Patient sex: M
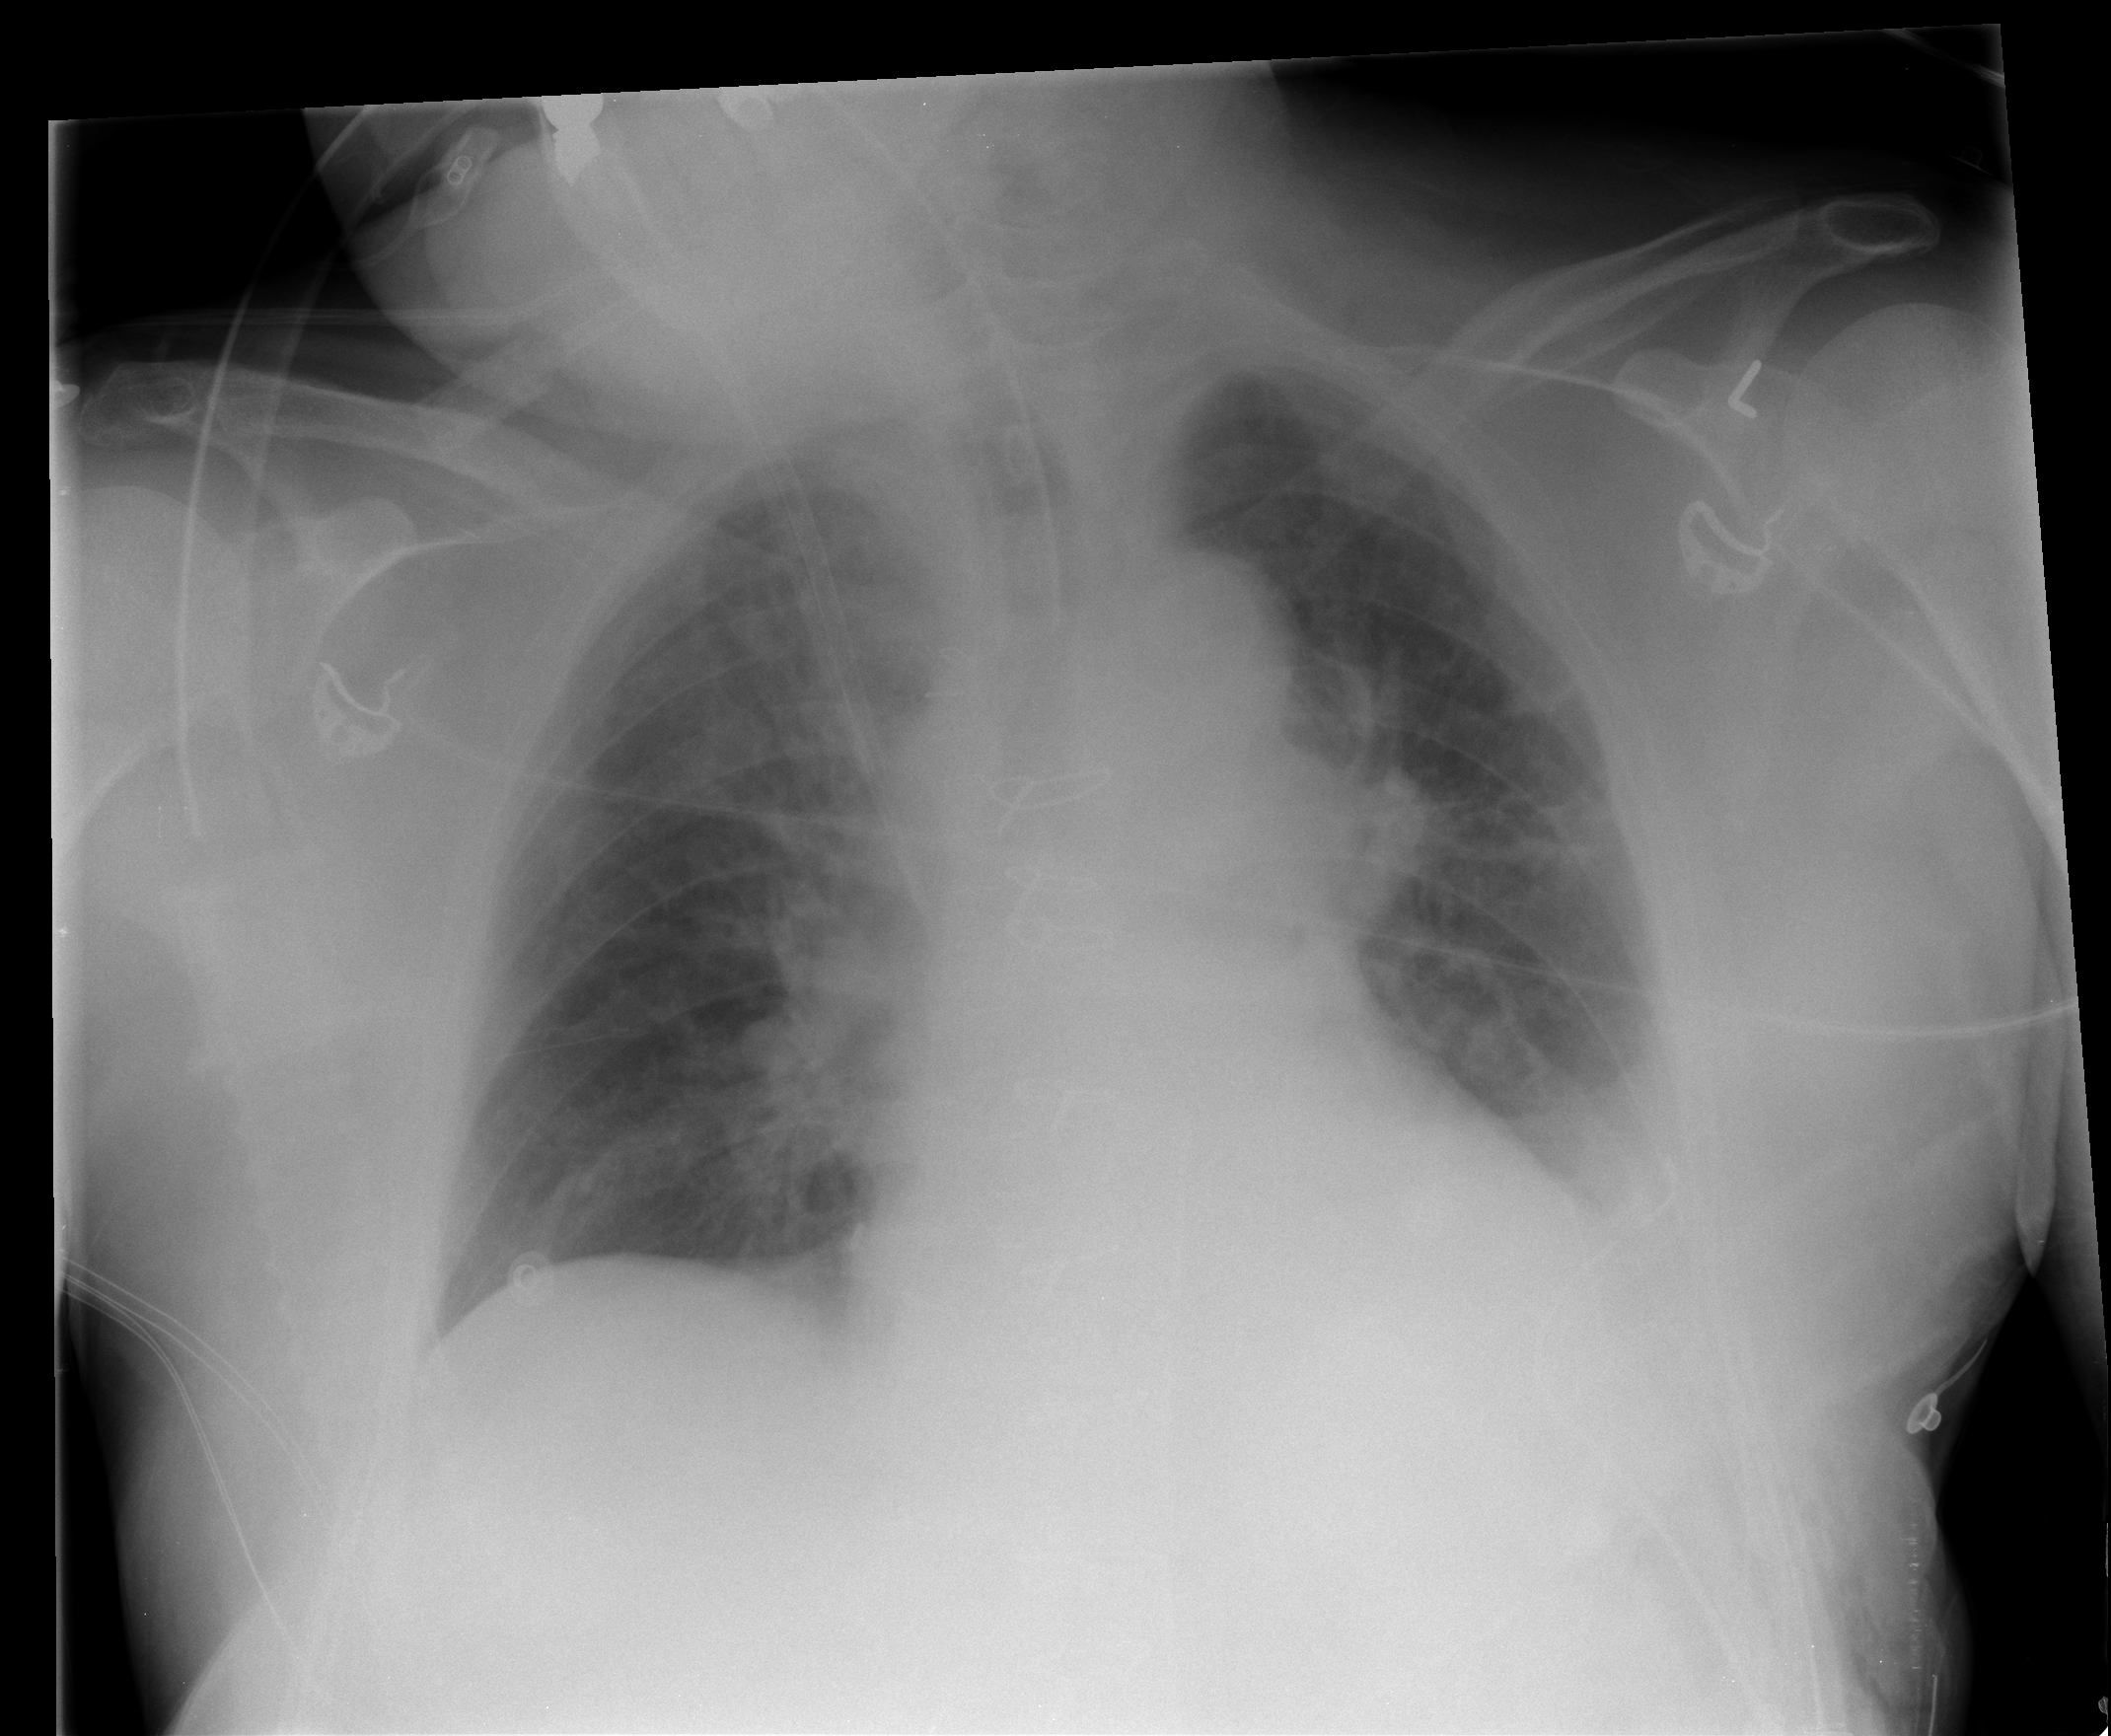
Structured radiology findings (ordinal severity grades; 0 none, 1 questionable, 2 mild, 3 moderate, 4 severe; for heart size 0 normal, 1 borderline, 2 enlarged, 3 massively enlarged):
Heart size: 0
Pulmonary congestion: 2
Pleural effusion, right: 0
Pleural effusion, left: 2
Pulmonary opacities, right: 0
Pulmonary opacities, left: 0
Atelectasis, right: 0
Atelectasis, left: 2